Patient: sex F, age 39
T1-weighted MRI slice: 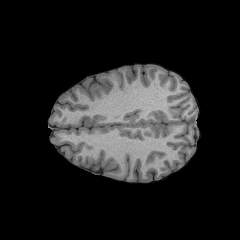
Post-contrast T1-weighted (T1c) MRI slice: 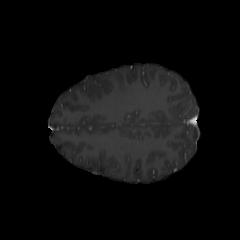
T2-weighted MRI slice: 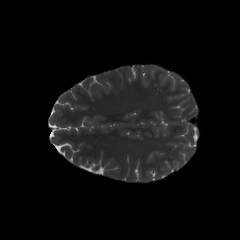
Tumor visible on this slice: no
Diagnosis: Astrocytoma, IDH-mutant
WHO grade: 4